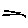
Label: line